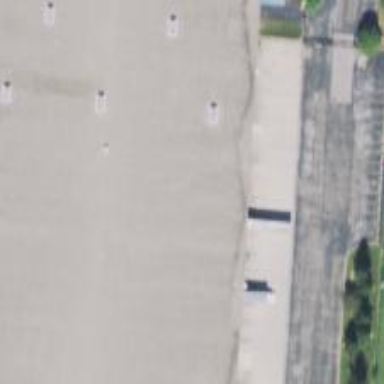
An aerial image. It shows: Warehouse building.